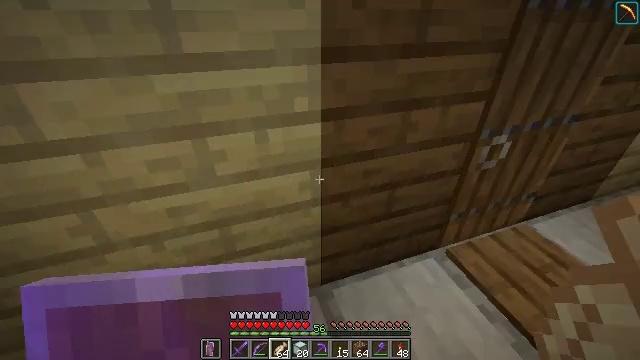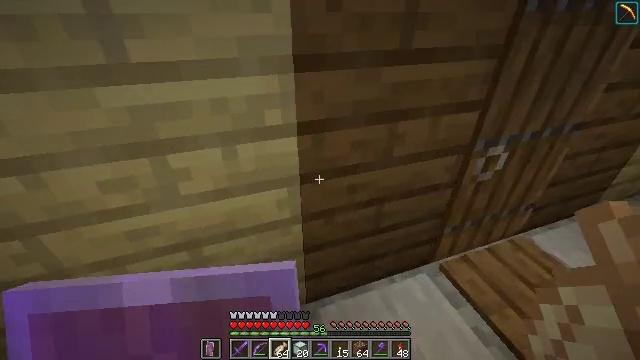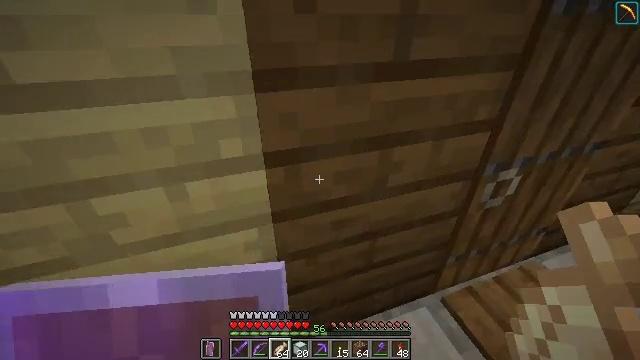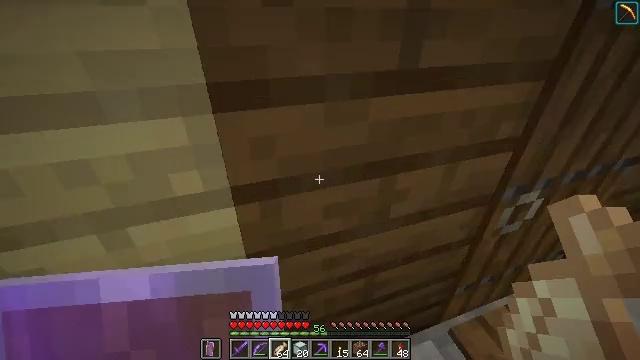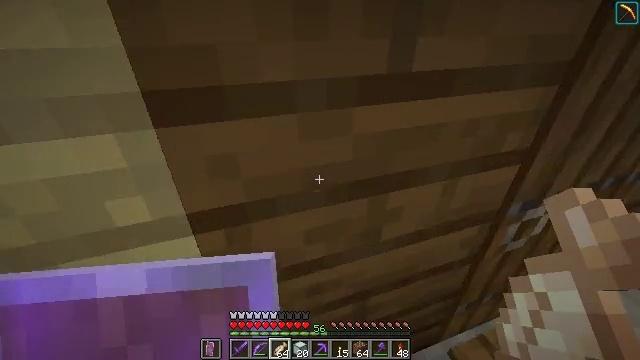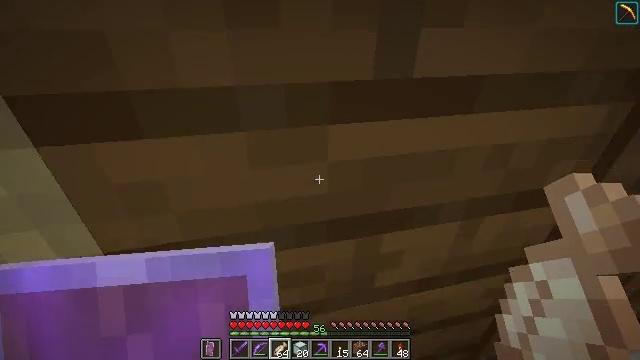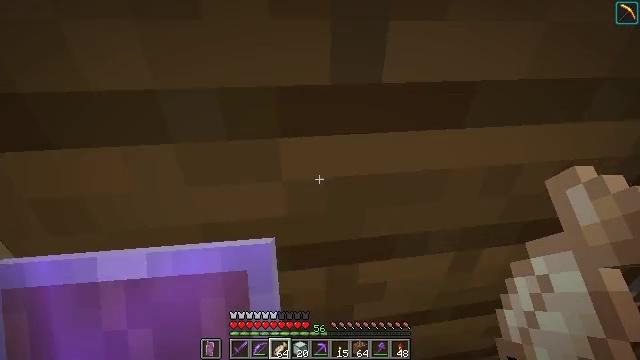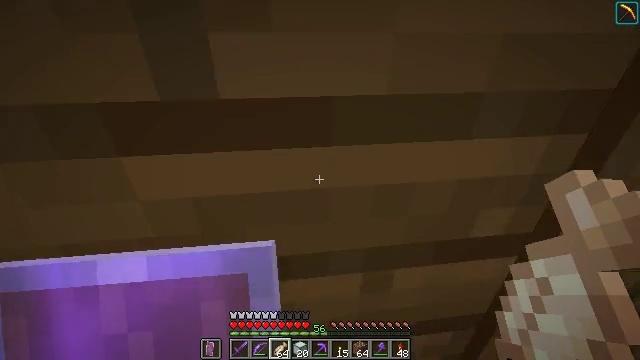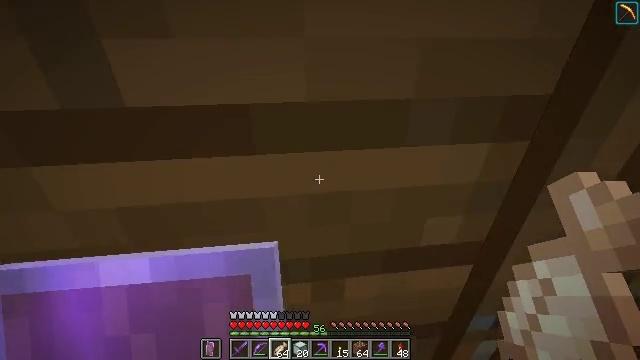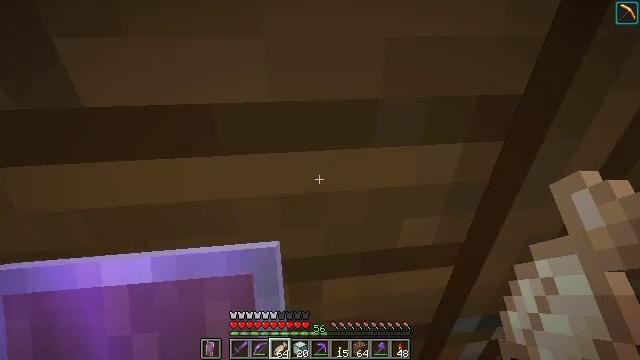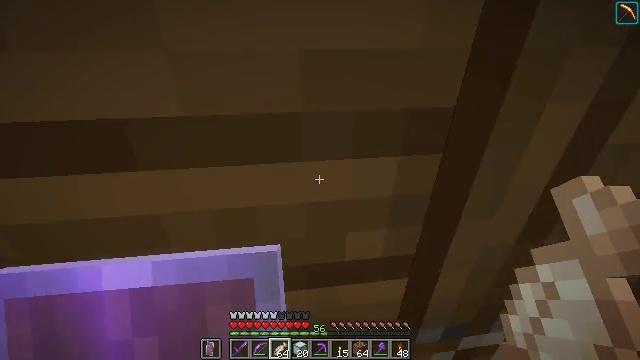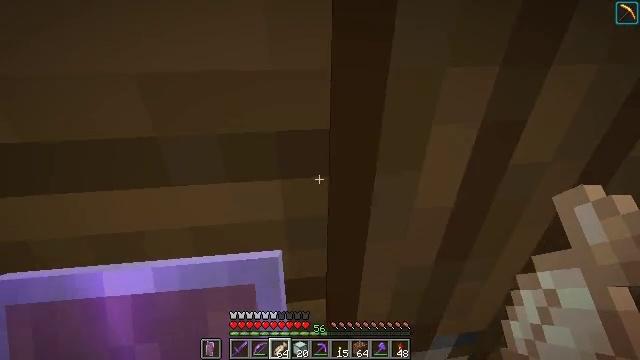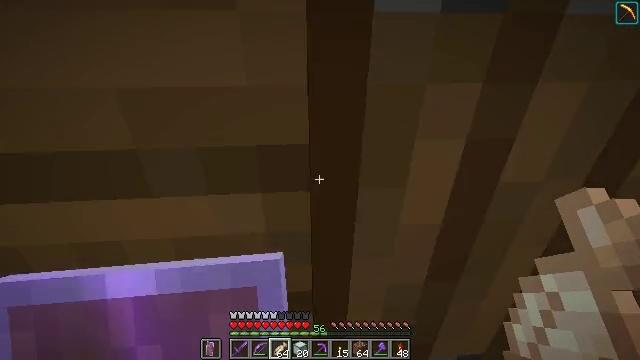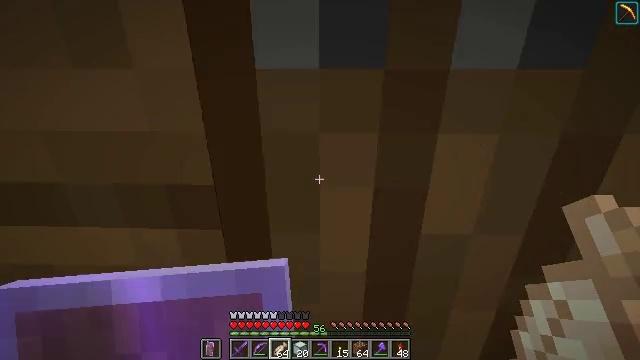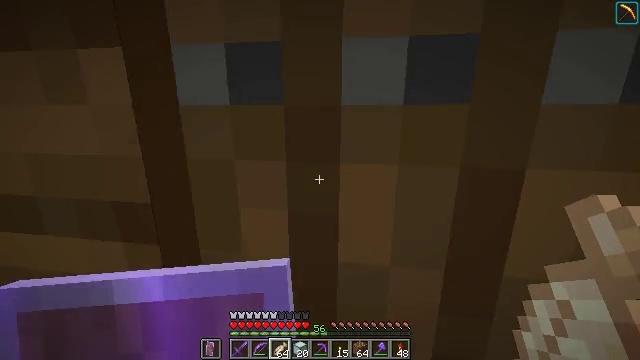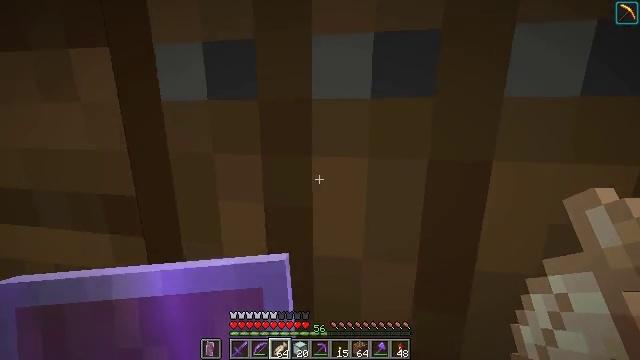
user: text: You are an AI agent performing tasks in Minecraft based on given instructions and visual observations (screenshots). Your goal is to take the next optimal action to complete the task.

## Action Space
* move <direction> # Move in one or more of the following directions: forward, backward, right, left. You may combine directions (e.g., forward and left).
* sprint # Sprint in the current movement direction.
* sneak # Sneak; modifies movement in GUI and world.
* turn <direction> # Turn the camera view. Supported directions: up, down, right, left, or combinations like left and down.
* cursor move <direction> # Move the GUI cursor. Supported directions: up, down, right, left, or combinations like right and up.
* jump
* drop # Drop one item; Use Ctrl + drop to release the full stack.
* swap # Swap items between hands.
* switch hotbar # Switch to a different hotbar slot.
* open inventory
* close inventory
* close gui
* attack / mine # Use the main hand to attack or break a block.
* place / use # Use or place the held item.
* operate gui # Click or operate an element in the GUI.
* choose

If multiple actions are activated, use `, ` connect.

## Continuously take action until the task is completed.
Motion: motion action
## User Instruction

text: Mine cactus from the desert.
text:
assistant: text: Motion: move forward
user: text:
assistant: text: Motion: move forward
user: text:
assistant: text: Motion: move forward
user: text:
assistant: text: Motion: move forward and move right
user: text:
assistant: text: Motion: move forward and move right, turn left
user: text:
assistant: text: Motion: move forward and move right, turn left
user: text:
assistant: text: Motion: move forward, turn left
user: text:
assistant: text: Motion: move forward
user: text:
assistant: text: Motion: move forward
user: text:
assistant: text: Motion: move forward and move right
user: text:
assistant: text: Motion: move forward and move right
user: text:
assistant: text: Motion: move forward and move right, turn left and up
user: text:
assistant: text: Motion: move forward and move right, turn left and up
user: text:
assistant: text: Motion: move forward, turn left and up
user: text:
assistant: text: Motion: move forward, turn left and up
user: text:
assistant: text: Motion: move forward
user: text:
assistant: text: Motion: move forward
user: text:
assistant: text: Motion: move forward
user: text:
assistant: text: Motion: move forward and move right
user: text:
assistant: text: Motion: move forward and move right
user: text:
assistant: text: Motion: move forward and move right
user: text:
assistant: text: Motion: move forward and move right
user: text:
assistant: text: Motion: move forward
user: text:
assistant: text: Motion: move forward
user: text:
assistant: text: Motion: move forward
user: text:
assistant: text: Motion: move forward
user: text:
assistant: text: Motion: move forward, turn left and up
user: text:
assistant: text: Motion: move forward, turn left
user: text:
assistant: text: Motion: move forward
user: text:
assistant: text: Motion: move forward